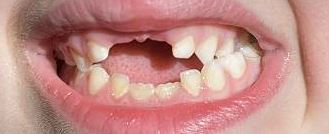
Condition: hypodontia